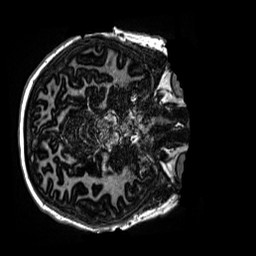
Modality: MP2RAGE
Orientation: axial
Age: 13
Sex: female
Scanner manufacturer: siemens
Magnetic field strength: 3 T
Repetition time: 4 s
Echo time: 0.00299 s